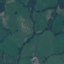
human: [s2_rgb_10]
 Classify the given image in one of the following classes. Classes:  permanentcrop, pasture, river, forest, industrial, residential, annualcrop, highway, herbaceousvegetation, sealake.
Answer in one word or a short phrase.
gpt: Pasture